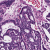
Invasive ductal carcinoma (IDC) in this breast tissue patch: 1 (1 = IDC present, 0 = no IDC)